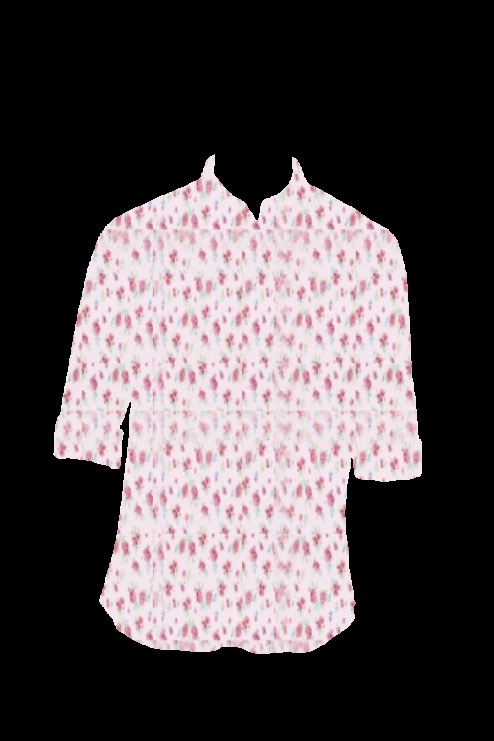
pink floral print tee